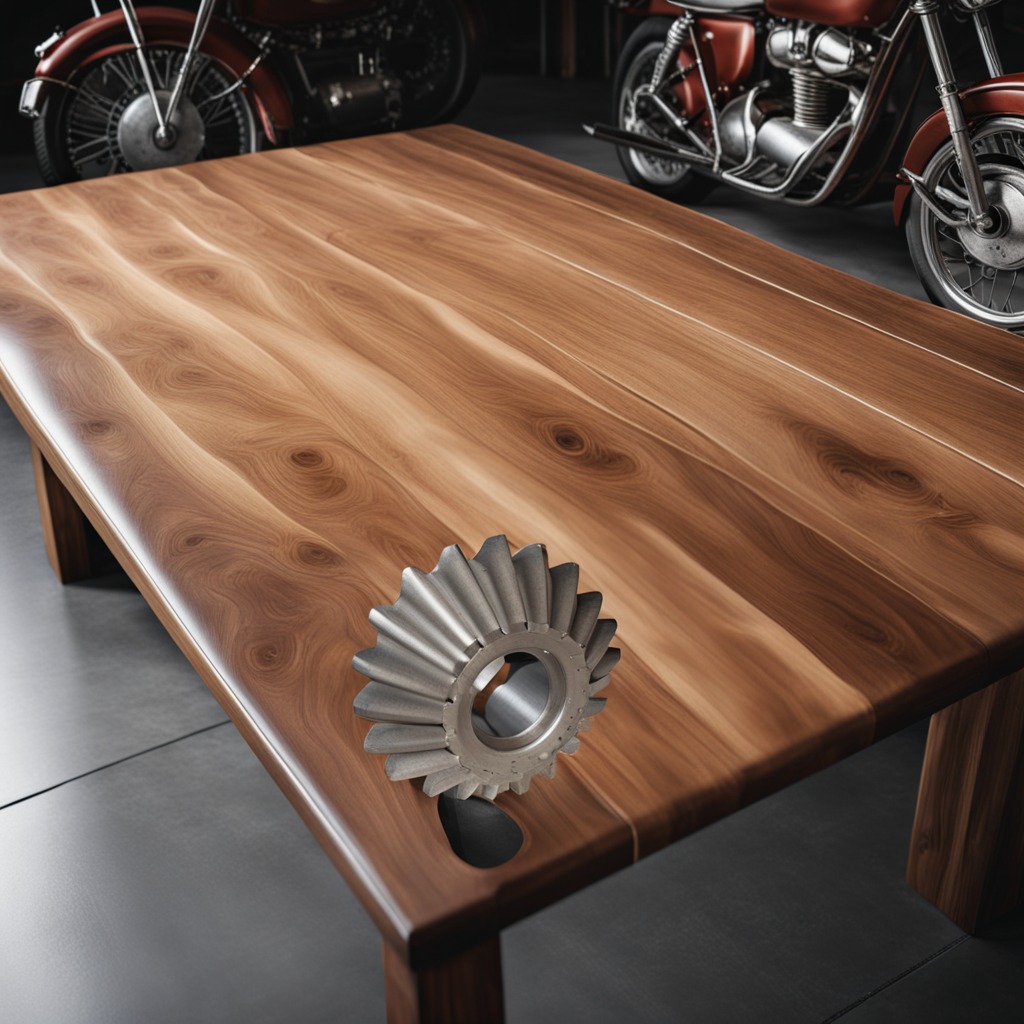
A steel gear with teeth is lying on an oil-spilled wooden table in a vintage motorcycle garage.